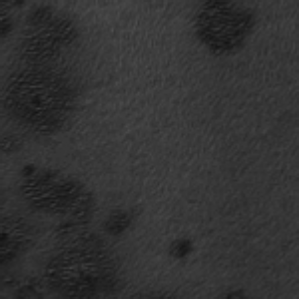
Label: frost